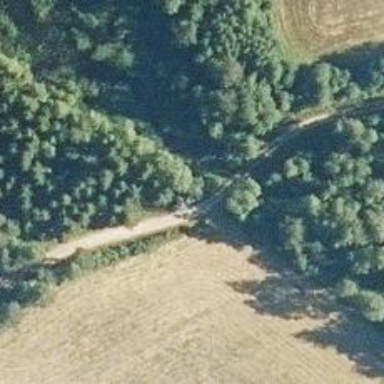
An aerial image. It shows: Track road with bridge.